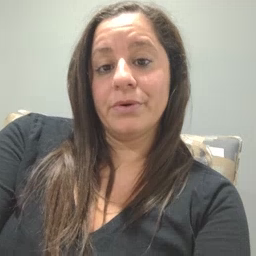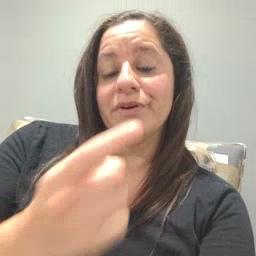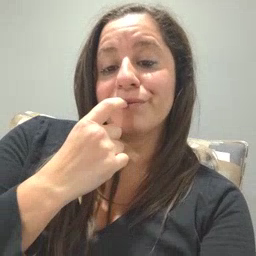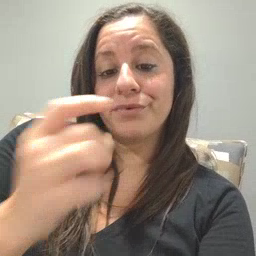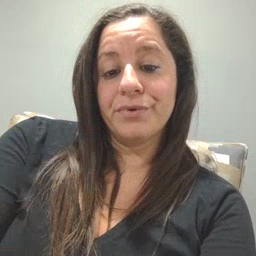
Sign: tooth